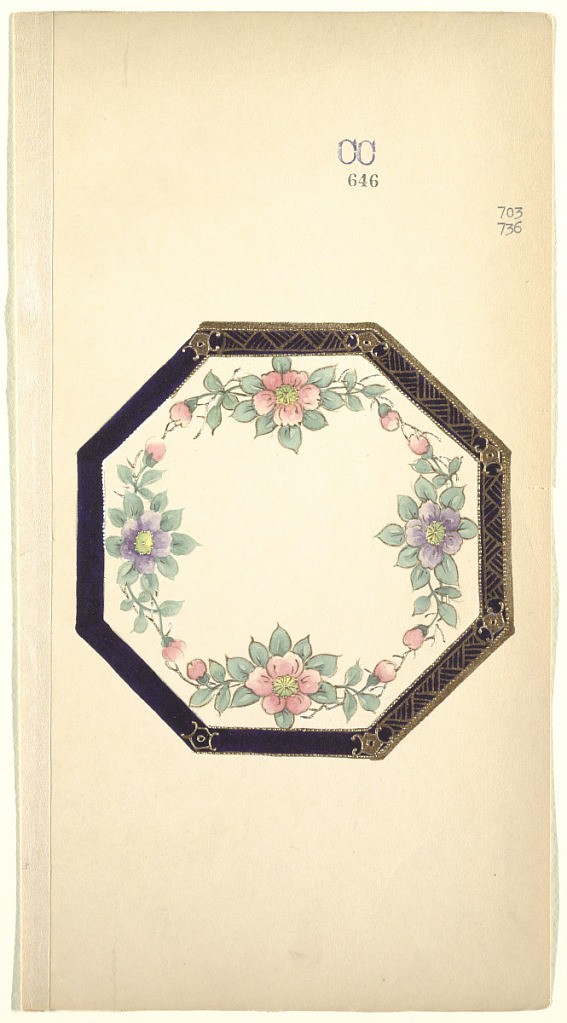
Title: Design for an Octagonal Plate
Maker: Noritake, Japan and New York, New York, USA
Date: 1880–1910
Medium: Brush and watercolor, gold gouache, graphite on cream paper
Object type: Drawing
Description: Decoration for octagonal plate with deep blue-black border covered partially with gold zigzag triangle motif. Inside is a wreath of pink and purple flowers connected by green leafy vines.